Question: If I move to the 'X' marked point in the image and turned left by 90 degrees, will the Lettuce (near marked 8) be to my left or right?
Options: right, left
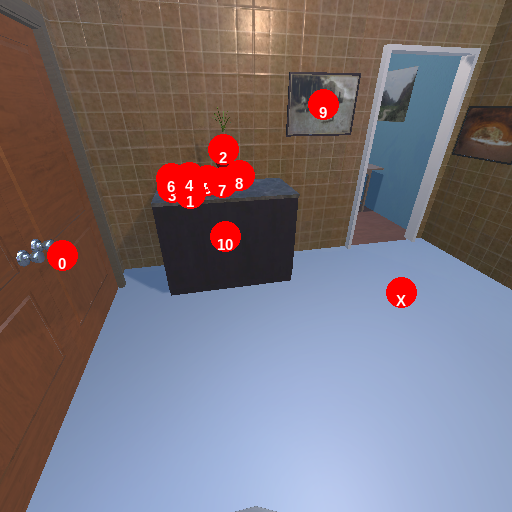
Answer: right